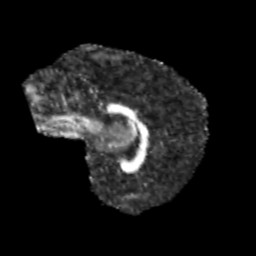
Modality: FA
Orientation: sagittal
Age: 11
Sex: male
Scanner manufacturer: siemens
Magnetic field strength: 3 T
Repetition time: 3.8 s
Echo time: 0.07 s